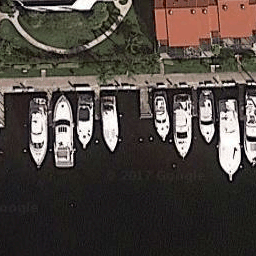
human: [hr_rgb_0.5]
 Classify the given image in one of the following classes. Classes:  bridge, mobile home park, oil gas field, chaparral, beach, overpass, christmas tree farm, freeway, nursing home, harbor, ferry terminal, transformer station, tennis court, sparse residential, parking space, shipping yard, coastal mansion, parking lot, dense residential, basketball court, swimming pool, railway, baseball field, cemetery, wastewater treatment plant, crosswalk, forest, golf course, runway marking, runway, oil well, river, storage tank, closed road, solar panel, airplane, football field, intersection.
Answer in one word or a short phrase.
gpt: harbor